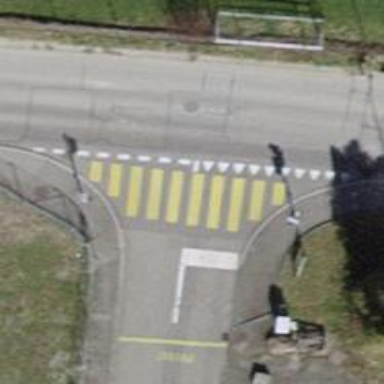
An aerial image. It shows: Zebra crossing with traffic signals. The crossing is marked by traffic lights.